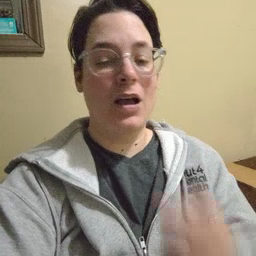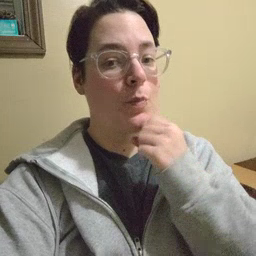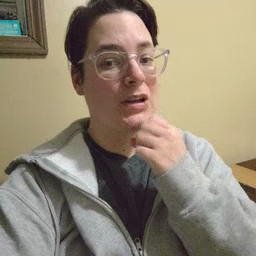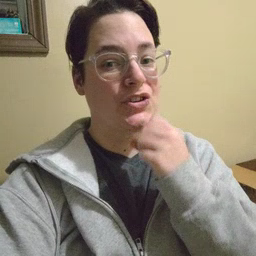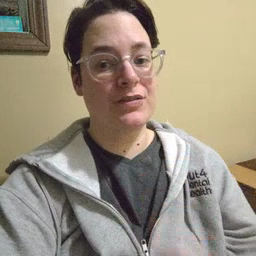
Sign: underwear